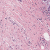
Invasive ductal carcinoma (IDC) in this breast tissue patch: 1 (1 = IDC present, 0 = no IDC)